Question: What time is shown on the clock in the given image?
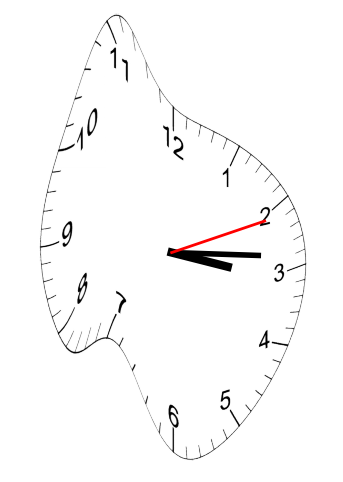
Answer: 03:14:11